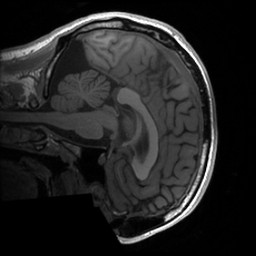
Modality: T1w
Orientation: sagittal
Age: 28
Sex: male
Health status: healthy